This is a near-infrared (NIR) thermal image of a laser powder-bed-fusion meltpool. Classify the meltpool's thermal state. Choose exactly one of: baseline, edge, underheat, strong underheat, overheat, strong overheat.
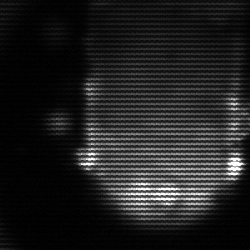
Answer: baseline